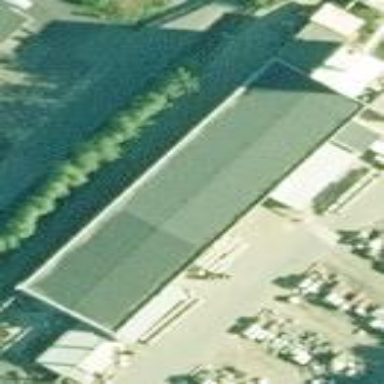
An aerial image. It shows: Industrial building.